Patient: sex M, age 63
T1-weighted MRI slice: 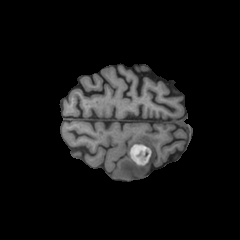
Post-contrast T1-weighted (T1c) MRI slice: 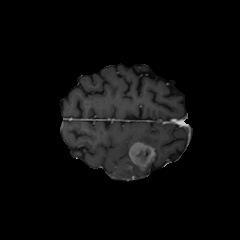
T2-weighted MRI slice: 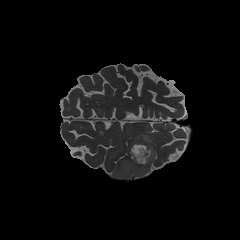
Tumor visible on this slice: yes
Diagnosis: Glioblastoma, IDH-wildtype
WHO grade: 4